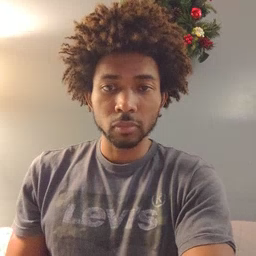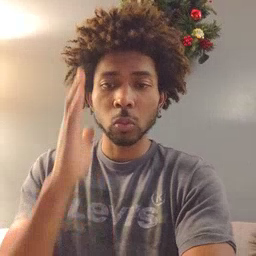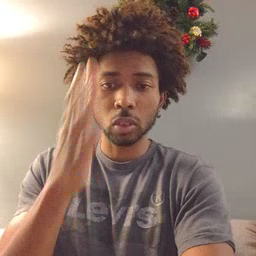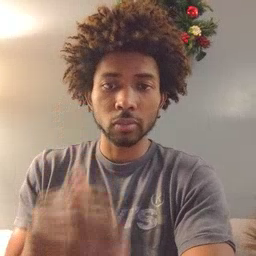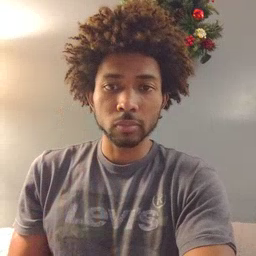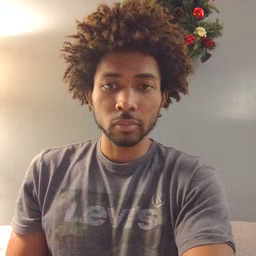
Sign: will